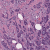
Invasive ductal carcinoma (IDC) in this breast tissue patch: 1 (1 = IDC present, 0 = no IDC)